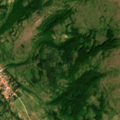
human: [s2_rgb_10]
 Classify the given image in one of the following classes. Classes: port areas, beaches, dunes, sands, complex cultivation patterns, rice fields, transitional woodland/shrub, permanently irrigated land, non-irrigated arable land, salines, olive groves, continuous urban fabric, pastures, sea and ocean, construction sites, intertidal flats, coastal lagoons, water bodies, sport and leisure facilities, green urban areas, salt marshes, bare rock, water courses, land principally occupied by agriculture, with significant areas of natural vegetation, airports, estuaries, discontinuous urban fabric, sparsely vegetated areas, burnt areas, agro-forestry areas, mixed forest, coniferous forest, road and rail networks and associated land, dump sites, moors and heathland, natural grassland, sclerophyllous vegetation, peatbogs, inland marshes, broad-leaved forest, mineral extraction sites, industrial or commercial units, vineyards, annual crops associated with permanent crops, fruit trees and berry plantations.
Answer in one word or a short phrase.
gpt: land principally occupied by agriculture, with significant areas of natural vegetation, broad-leaved forest, coniferous forest, natural grassland, transitional woodland/shrub